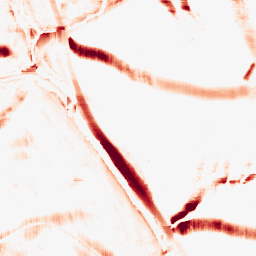
Category: morphological
Decomposition family: morphological_rect
Decomposition parameters: operation: opening
width: 20
height: 20
Upsampling method: bspline
Upsampling parameters: scale: 4
Upsampling scale: 4